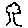
Label: tree